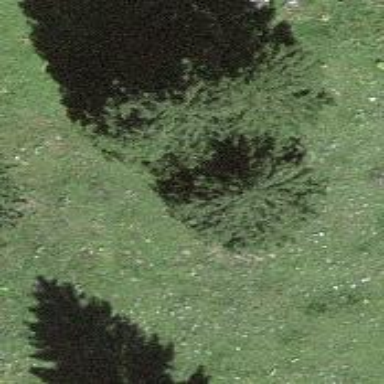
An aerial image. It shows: Beautiful tree in nature.